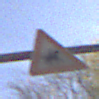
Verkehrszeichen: ReiterLinks
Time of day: SunriseSunset
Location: Outdoor (Urban)
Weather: PartlyCloudy
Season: Autumn
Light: Natural